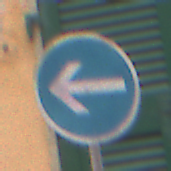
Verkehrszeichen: VorgeschriebeneFahrtrichtungHierLinks
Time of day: Midday
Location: Outdoor (Urban)
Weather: Overcast
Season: NotSpecified
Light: Natural